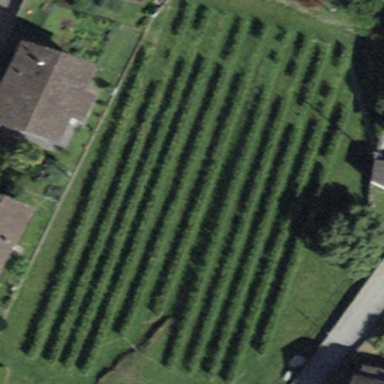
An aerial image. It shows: Vineyard.